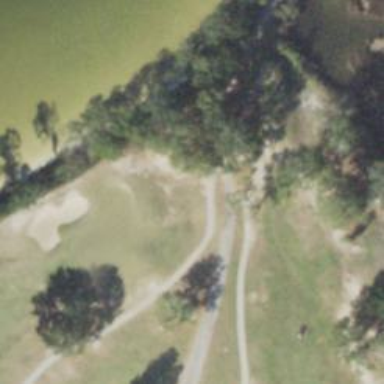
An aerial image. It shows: Service road designated as golf cart path.